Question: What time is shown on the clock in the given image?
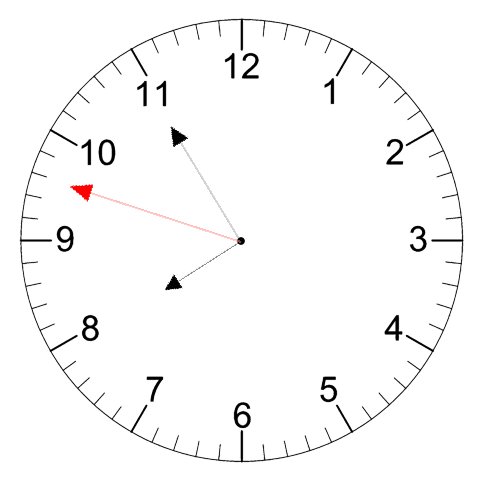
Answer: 07:54:48